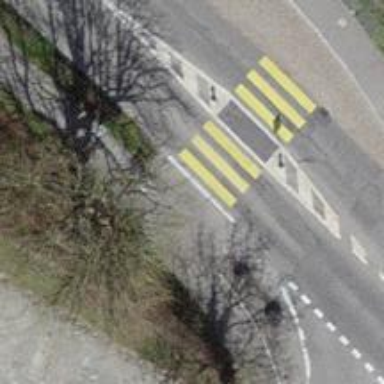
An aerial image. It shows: Pedestrian crossing with zebra markings on the footway.